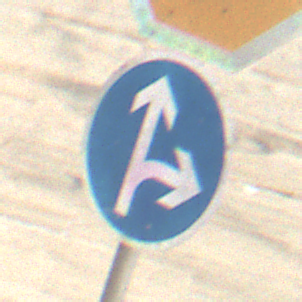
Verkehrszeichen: VorgeschriebeneFahrtrichtungGeradeausOderRechts
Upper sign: Stop
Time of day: MorningAfternoon
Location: Outdoor (Suburban)
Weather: PartlyCloudy
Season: NotSpecified
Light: Natural